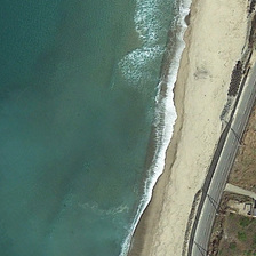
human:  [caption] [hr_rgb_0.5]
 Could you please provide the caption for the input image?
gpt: There is a road along the coast and houses on the other side.

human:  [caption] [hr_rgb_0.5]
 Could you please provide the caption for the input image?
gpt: There is a road along the coast and a house on the other side.

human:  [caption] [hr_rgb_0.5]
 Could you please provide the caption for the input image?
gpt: the confined ceach between the sea and a high way .

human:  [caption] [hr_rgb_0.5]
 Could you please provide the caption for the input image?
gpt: this beach sits alongside the road .

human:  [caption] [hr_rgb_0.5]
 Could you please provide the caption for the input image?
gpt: a yellow beach is between a road and a piece of ocean with white waves .